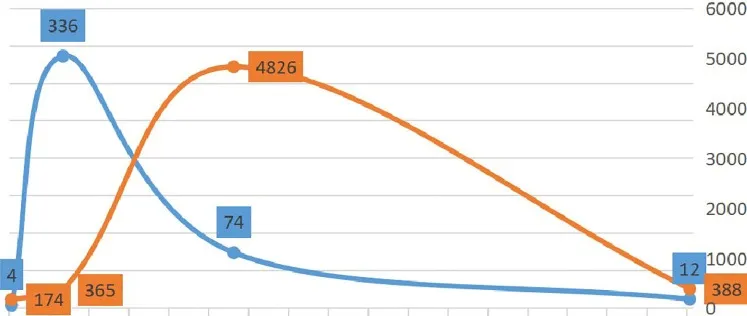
Changes in serum levels of cardiac troponin T (cTnT) and N-terminal pro-brain natriuretic peptide (NT-proBNP).
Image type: chart (chart)